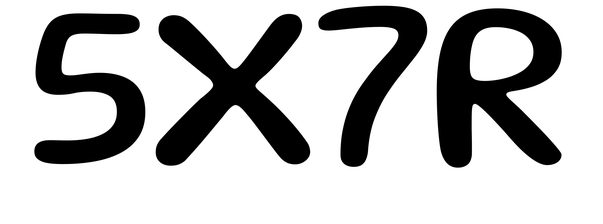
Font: Gluten_Regular